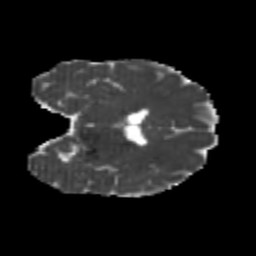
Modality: MD
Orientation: coronal
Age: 24
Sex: male
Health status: healthy
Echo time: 0.074 s